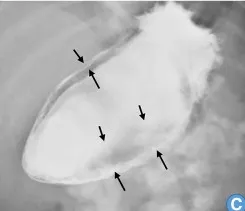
(C) Imaging (x-ray) shows a large amount of gas in the stomach wall (arrows).
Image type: radiology (x_ray)